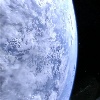
Label: cloud